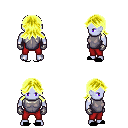
a pixel art fantasy rpg character, male body template, dark elf, purple skin, steel chest armor, red pants, gold loose hair, metal gloves, black slippers, four views (front, back, left, right), 2x2 character sprite sheet, small pixel art, hard edges, no anti-aliasing